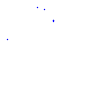
Particle: kaon